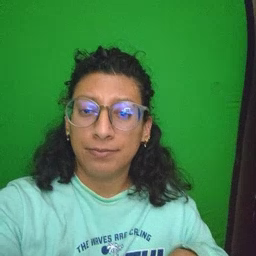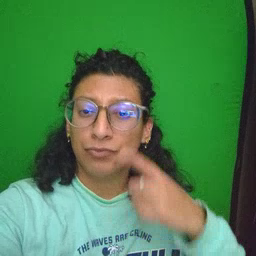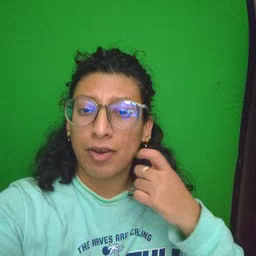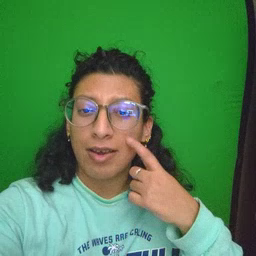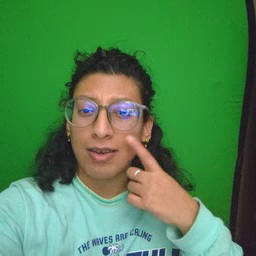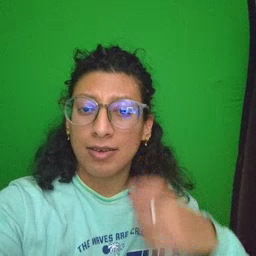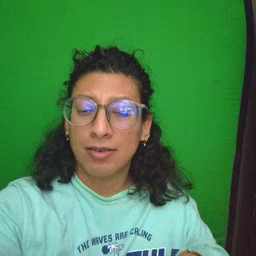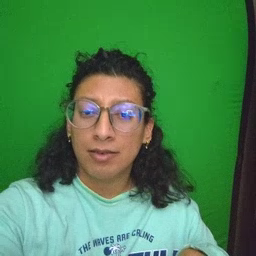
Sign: cry